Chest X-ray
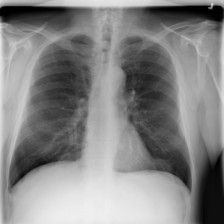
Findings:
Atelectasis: negative
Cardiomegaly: negative
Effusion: negative
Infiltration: negative
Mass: negative
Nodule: negative
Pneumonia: negative
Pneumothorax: negative
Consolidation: negative
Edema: negative
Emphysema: negative
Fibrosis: negative
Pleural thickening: negative
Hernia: negative